Aerial crown-view tile of a tropical tree (Barro Colorado Island, Panama), acquired 20250512:
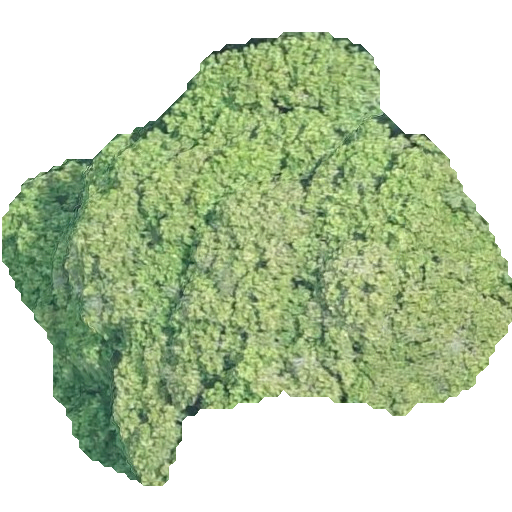
Species: Prioria copaifera
GBIF accepted scientific name: Prioria copaifera
Crown area: 211.809 m²